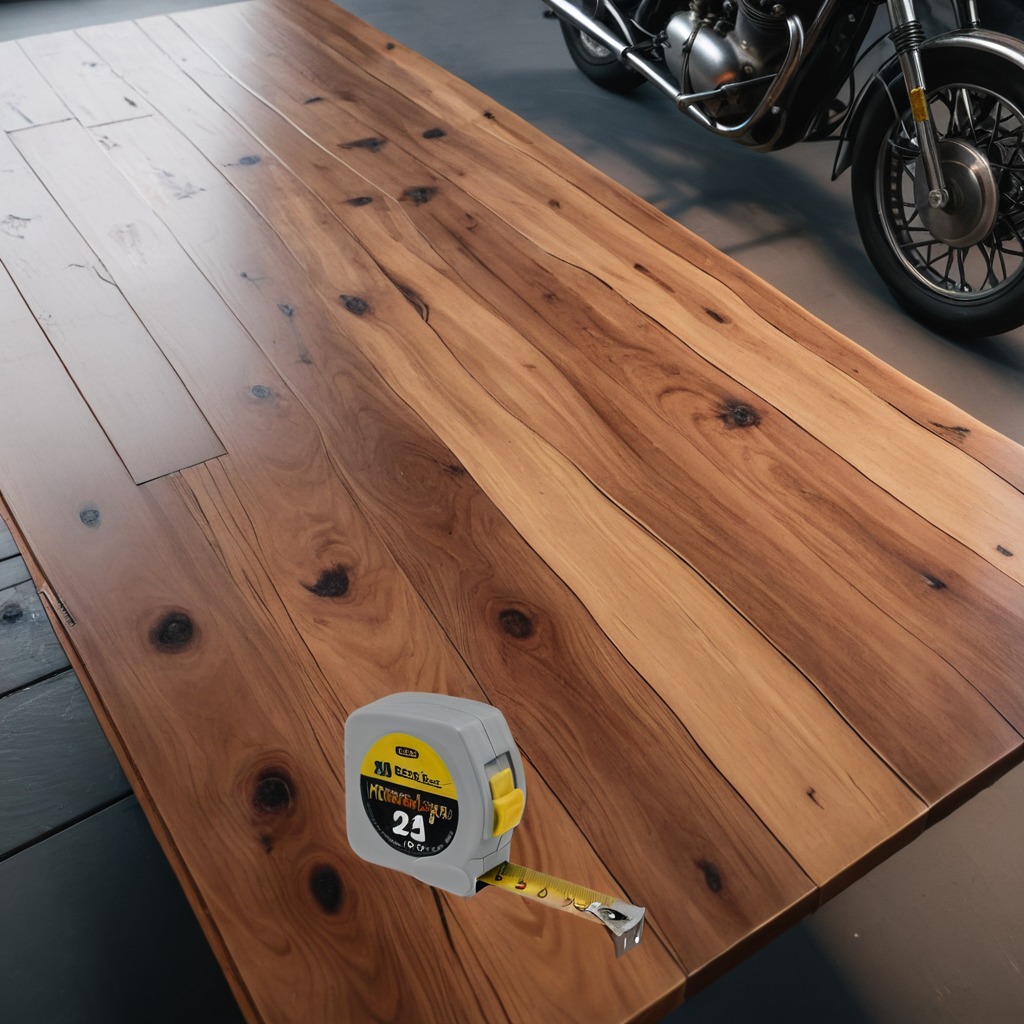
A measuring tape lies on the oil-spilled wooden table in a vintage motorcycle garage.